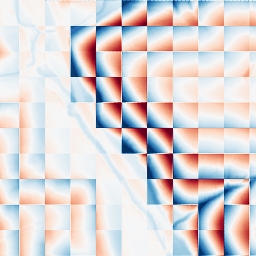
Category: wavelet
Decomposition family: wavelet_dwt
Decomposition parameters: wavelet: haar
level: 5
Upsampling method: regularized
Upsampling parameters: scale: 4
lambda_reg: 0.001
Upsampling scale: 4